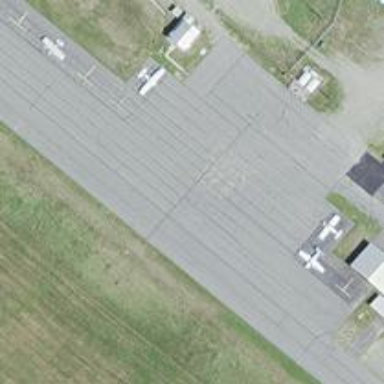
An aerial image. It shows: View of taxiway at the airport.